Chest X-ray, AP view. Patient: 34 years old, sex M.
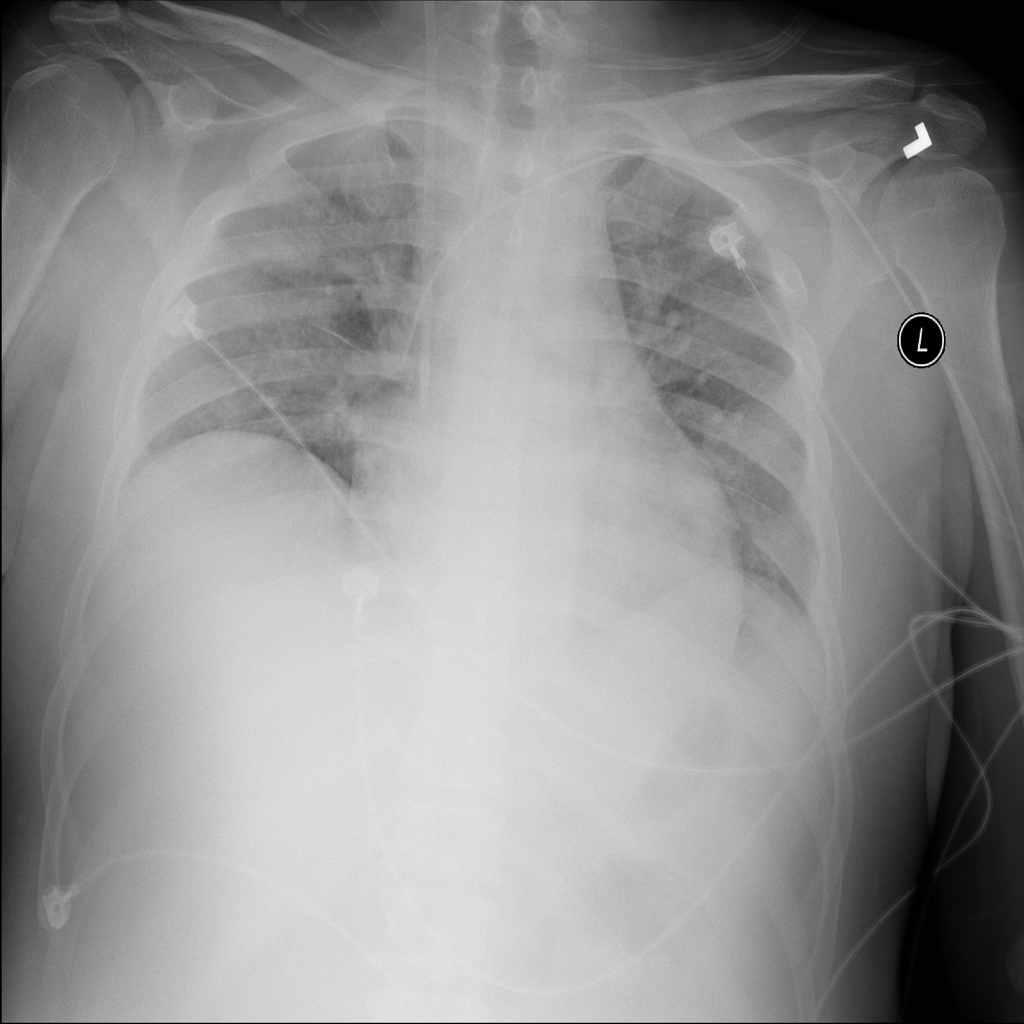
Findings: No Finding